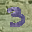
Label: 3